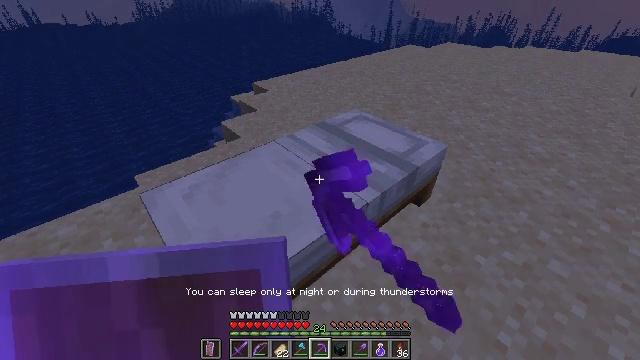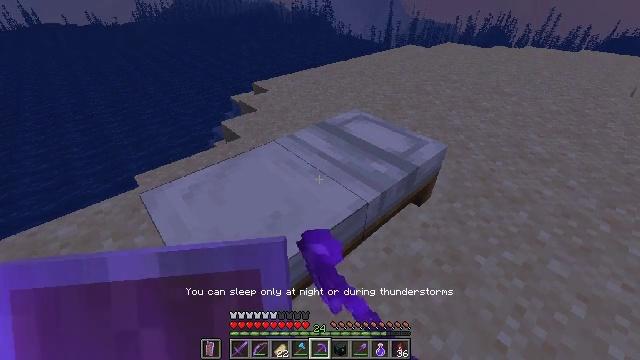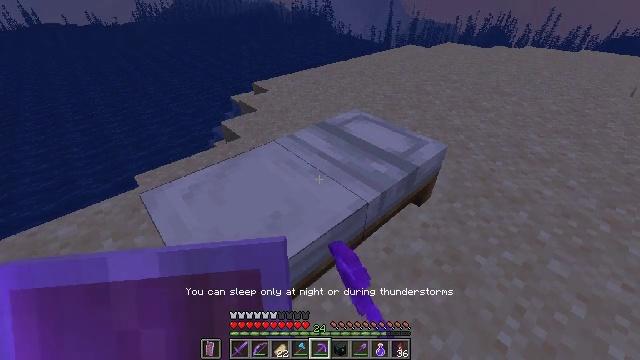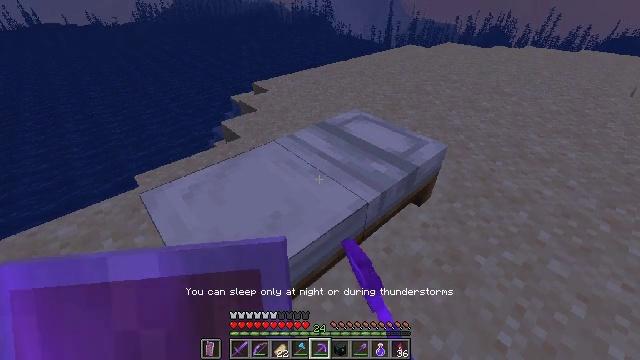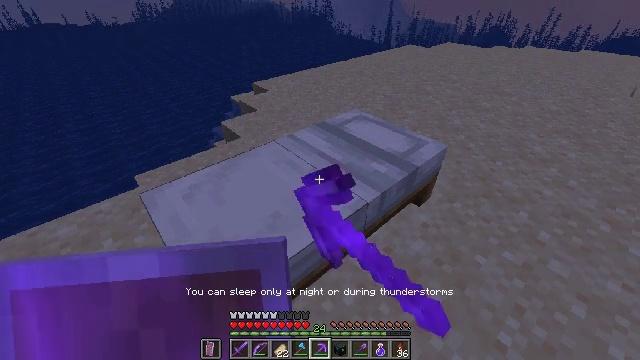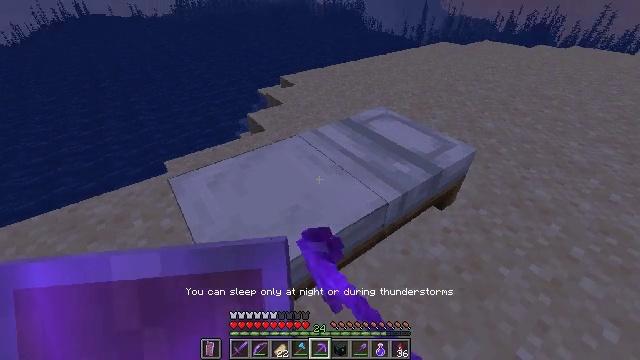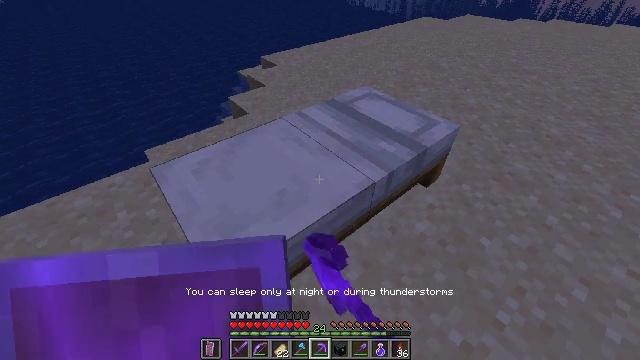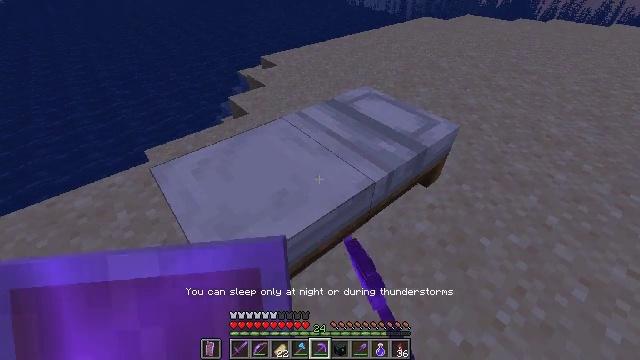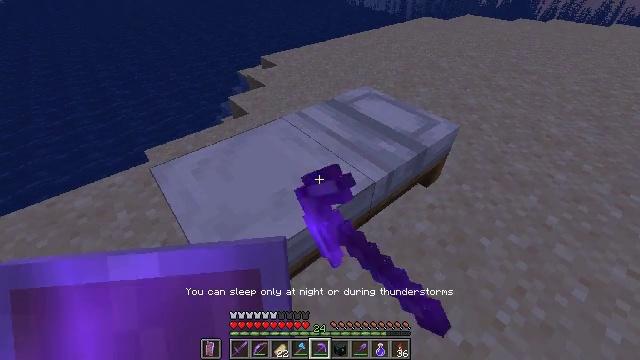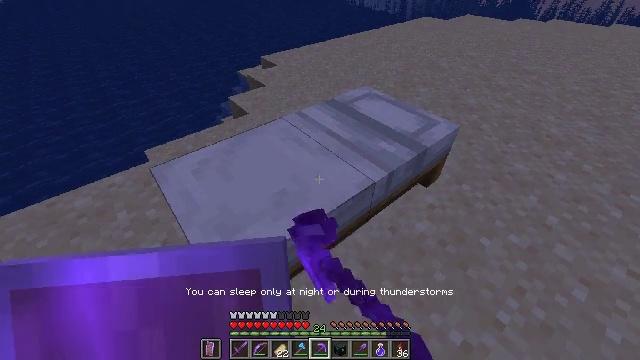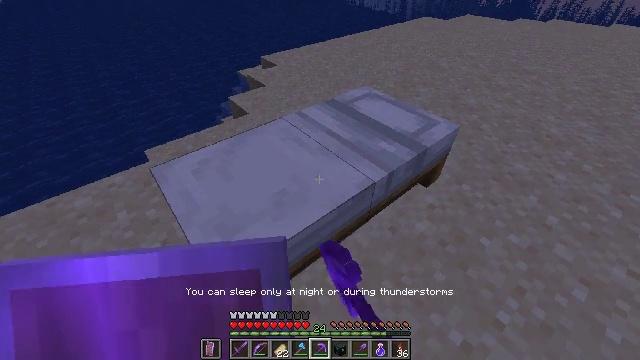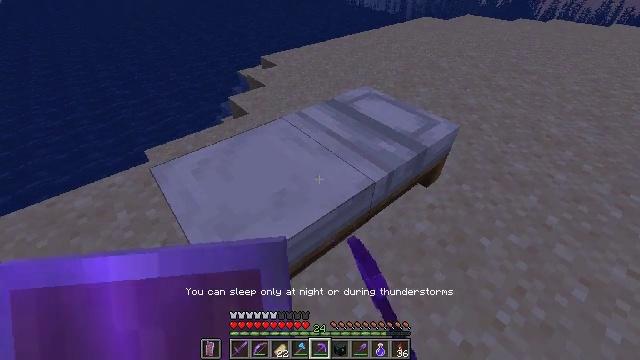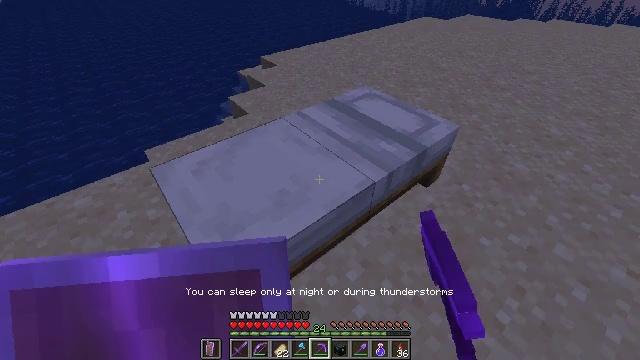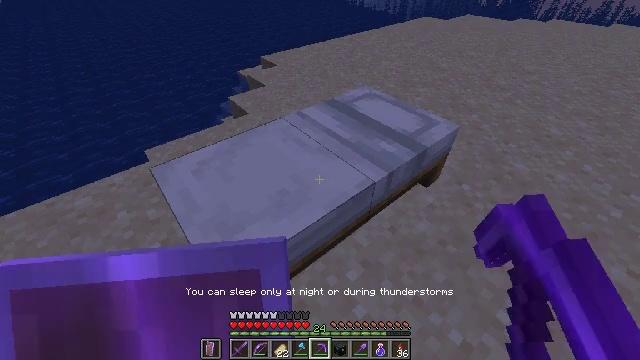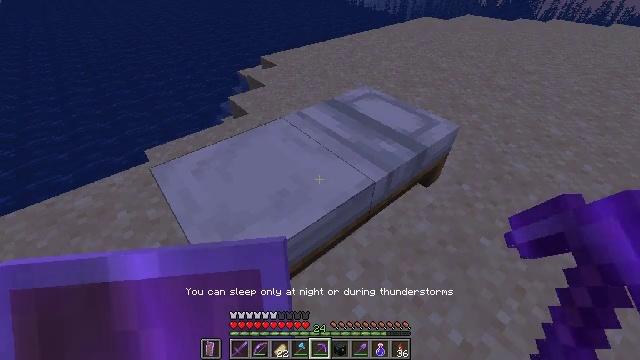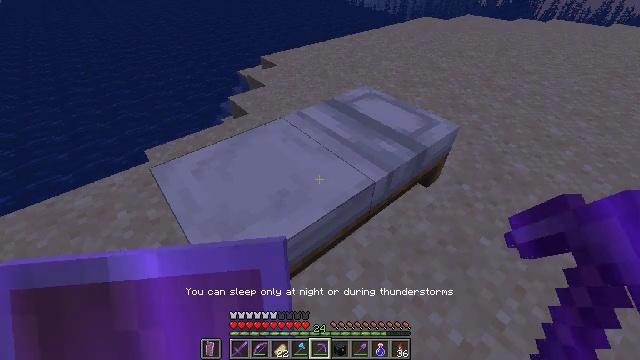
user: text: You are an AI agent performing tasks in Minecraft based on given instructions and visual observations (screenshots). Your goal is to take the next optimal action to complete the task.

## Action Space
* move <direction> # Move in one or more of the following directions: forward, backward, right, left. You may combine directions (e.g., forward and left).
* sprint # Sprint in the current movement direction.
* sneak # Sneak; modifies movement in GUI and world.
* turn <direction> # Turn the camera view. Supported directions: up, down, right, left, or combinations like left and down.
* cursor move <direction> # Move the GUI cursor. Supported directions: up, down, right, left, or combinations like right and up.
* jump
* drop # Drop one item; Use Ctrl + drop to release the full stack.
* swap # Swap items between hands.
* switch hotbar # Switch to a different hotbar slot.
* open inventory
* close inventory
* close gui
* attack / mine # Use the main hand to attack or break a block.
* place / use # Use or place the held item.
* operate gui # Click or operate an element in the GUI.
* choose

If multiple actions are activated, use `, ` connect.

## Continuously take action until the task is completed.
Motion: motion action
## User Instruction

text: Pick up the white bed by breaking it.
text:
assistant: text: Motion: use / place
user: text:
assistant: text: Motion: use / place
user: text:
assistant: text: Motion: use / place
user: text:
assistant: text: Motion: use / place
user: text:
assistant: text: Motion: turn left, use / place
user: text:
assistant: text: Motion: turn right and down
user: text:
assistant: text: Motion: no_op
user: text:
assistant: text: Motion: no_op
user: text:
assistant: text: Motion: no_op
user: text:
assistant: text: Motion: no_op
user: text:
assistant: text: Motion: no_op
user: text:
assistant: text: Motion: no_op
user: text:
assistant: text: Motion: no_op
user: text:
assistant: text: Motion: no_op
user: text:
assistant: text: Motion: no_op
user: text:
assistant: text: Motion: no_op
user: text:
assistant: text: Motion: turn left
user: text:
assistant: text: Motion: turn down
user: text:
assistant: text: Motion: turn left and up
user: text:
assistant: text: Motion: no_op
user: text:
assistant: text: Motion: use / place
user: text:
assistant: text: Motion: use / place
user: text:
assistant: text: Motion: use / place
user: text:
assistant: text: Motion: use / place
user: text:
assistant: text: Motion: use / place
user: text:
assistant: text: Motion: use / place
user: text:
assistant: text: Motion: use / place
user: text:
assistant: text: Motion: use / place
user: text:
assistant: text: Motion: use / place
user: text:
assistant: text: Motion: use / place